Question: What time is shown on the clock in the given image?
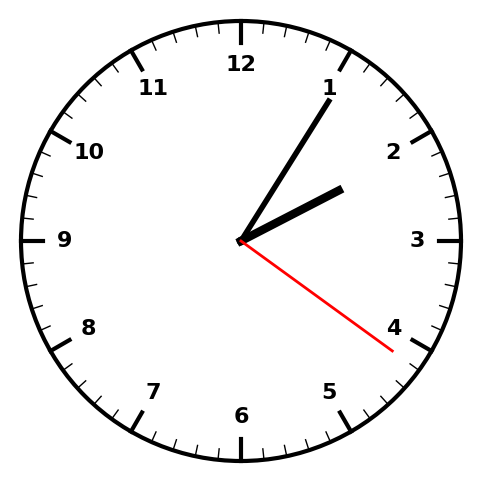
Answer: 02:05:21